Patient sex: M
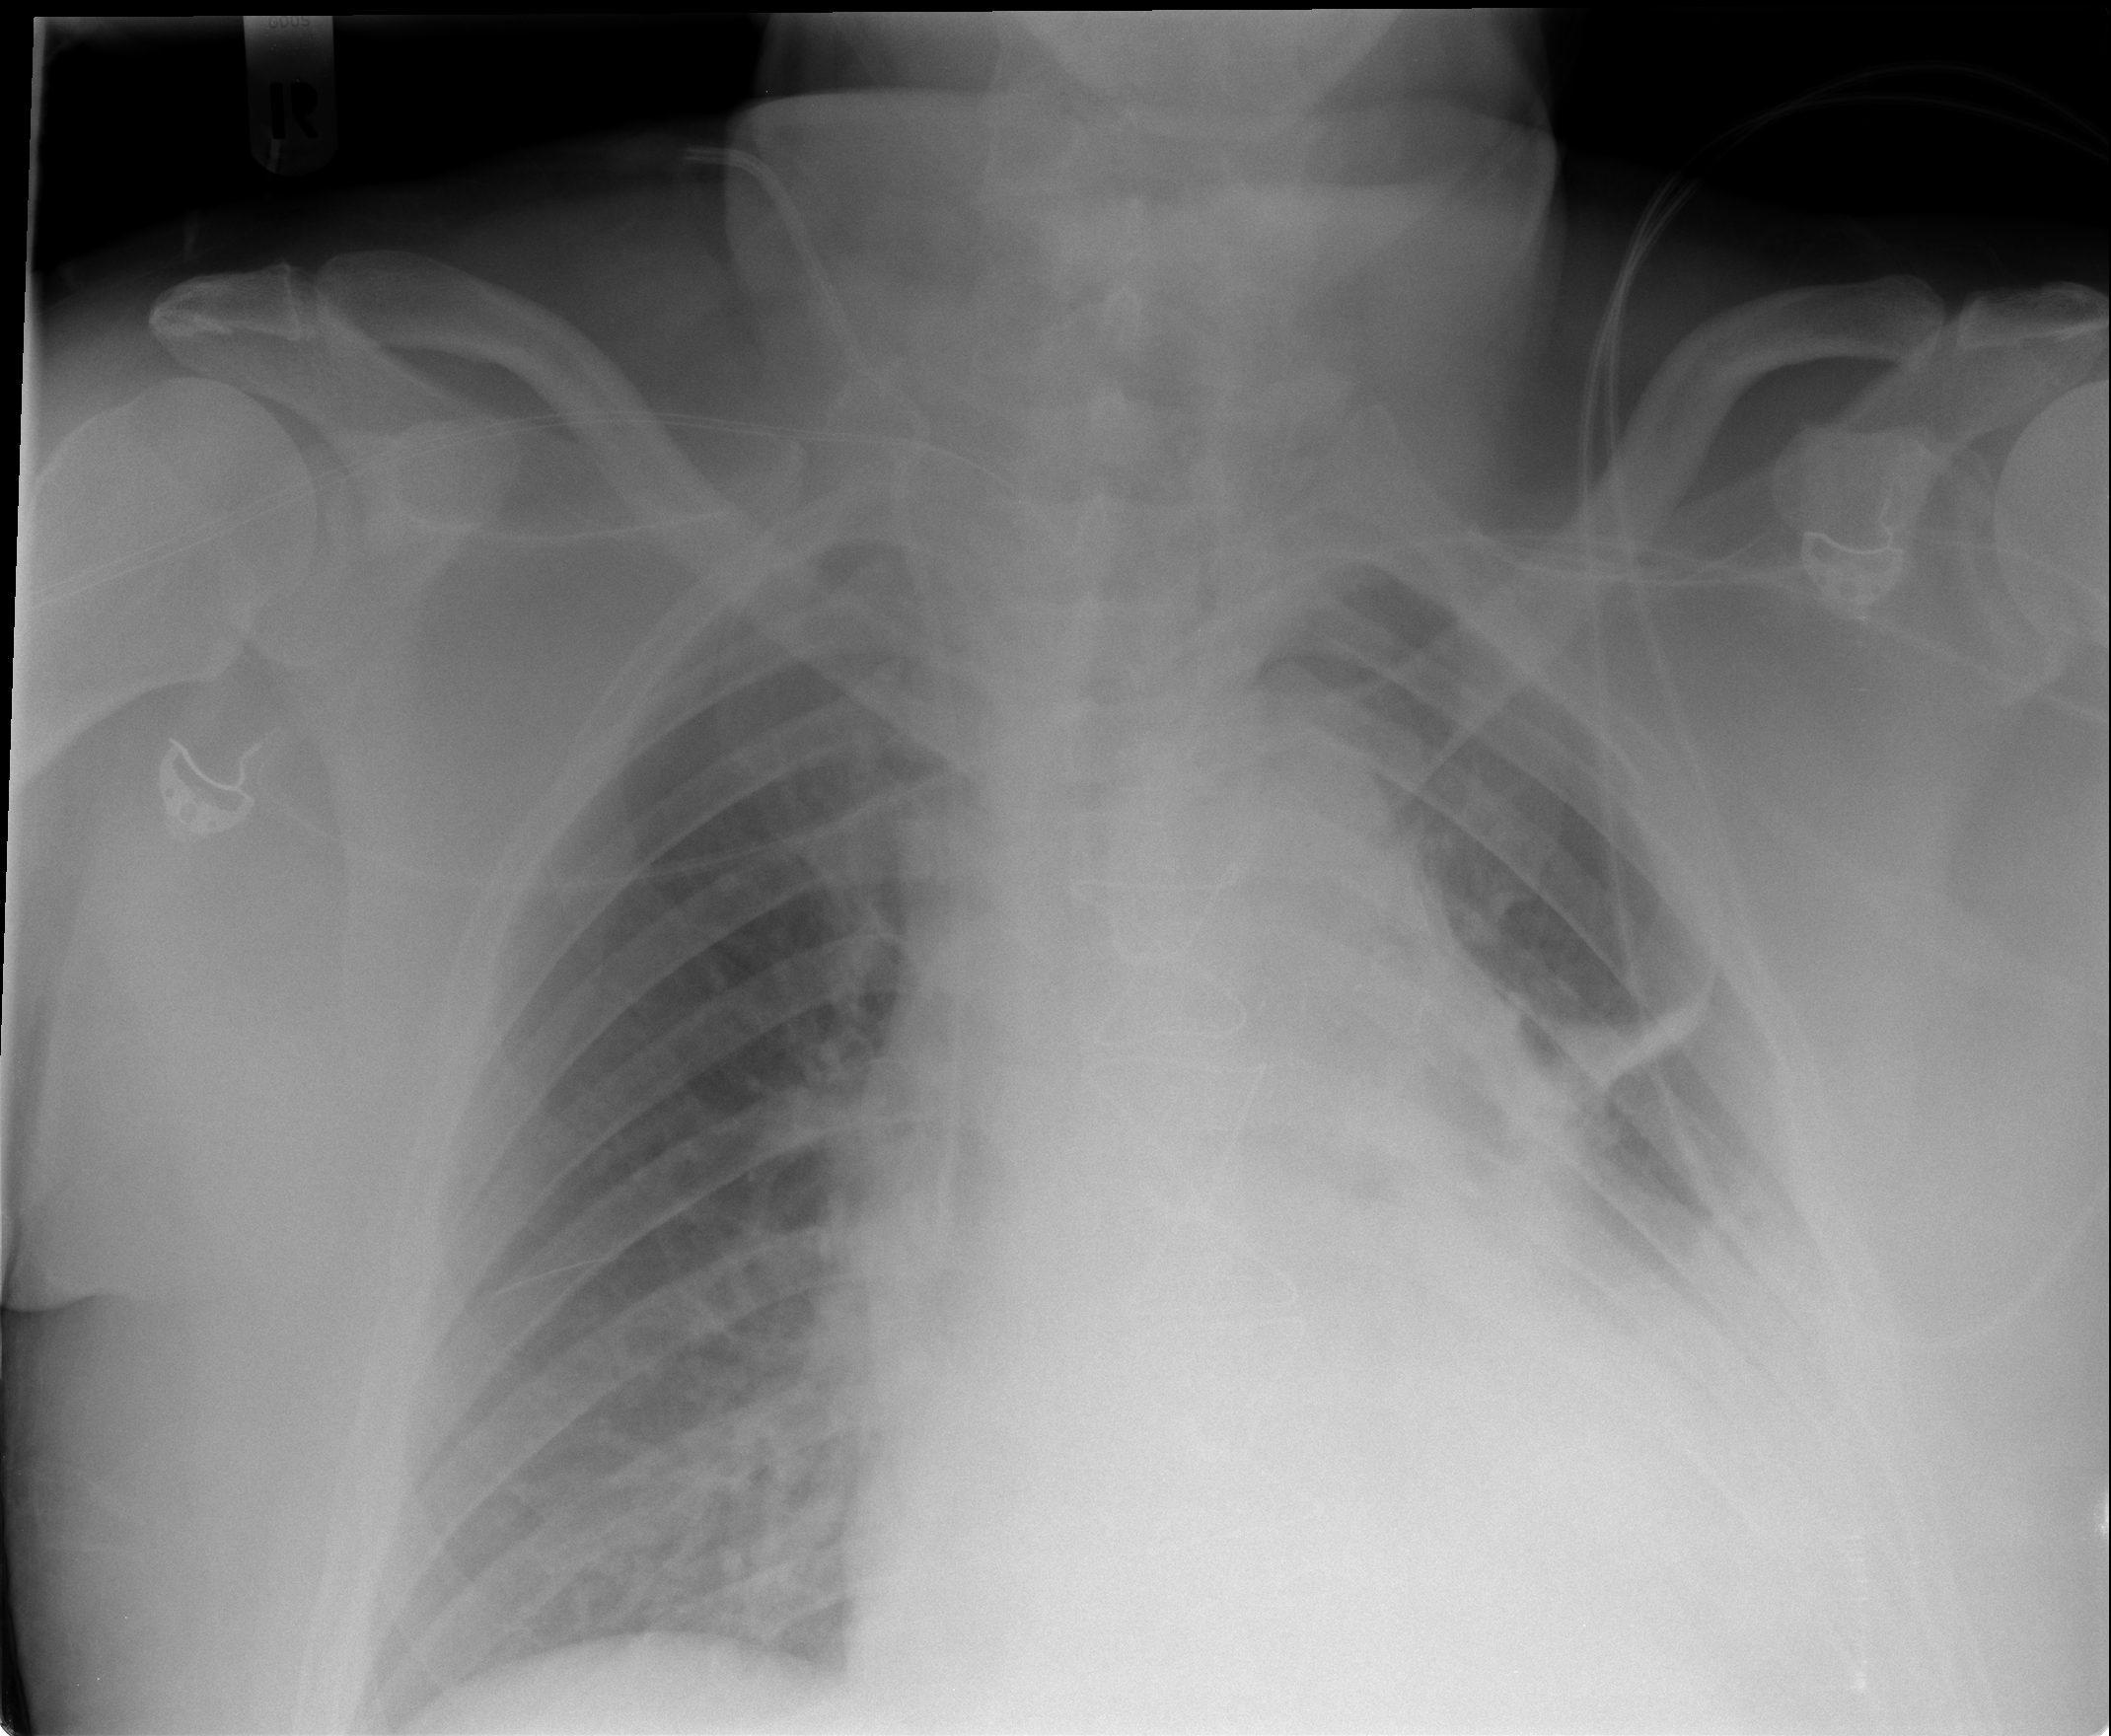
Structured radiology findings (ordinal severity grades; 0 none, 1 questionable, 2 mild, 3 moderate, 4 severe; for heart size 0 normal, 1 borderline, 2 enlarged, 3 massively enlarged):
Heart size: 2
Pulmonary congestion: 0
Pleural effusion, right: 0
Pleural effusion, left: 2
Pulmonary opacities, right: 0
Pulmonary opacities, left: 2
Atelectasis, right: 0
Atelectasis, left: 3